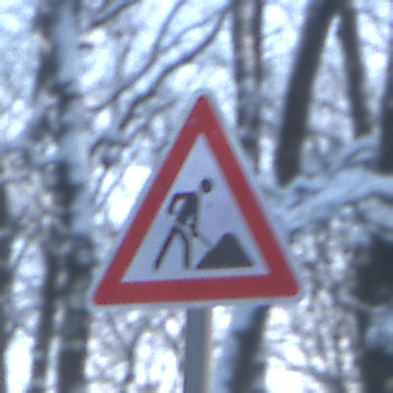
Verkehrszeichen: Arbeitsstelle
Umgebung: Outdoor, Nature
Tageszeit: MorningAfternoon
Wetter: Clear
Licht: Natural
Jahreszeit: Winter
Kontrast: LowContrast